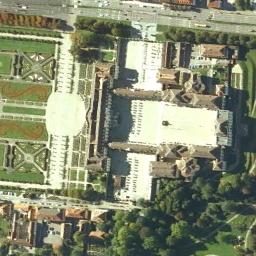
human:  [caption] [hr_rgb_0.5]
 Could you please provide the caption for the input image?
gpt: The brown palace has some clearings and parks and a grove of trees is next to the palace .

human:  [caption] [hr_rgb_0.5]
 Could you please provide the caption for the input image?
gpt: There are many red palaces here .

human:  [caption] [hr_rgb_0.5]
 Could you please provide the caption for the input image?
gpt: The palace is on the grass next to some trees .

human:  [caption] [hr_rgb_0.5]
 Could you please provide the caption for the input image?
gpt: Some trees are beside the palace .

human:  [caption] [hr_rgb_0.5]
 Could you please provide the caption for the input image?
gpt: There are some green trees and green lawns beside the brown palace .